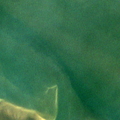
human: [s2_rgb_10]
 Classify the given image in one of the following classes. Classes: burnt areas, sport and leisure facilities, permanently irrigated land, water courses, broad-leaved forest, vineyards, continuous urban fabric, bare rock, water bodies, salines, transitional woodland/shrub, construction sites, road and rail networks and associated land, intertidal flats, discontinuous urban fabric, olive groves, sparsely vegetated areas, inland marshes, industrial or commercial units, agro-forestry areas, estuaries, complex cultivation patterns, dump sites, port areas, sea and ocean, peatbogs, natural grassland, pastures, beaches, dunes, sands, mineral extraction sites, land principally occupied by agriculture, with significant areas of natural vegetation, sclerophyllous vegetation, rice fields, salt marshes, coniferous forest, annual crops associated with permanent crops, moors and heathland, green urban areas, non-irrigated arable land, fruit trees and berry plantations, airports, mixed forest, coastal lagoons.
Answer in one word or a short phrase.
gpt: estuaries